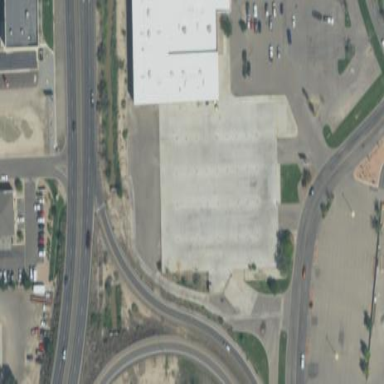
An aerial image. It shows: Retail building.